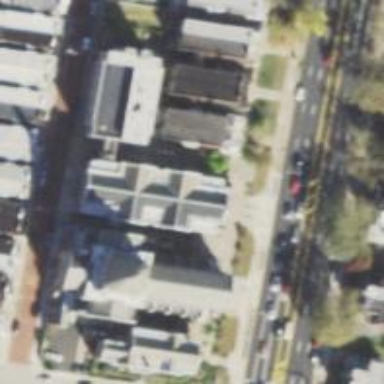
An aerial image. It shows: Historic school.